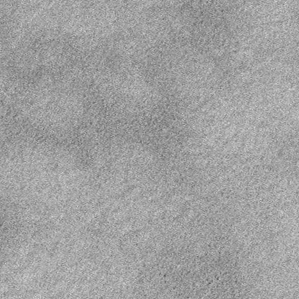
Label: frost